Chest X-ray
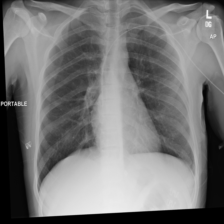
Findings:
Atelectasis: negative
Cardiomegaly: negative
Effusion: negative
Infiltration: negative
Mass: negative
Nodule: negative
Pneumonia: negative
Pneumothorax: negative
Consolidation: negative
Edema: negative
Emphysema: negative
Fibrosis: negative
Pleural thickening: negative
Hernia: negative